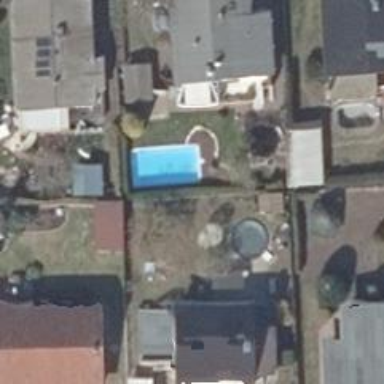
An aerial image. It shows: Swimming pool located in leisure land.